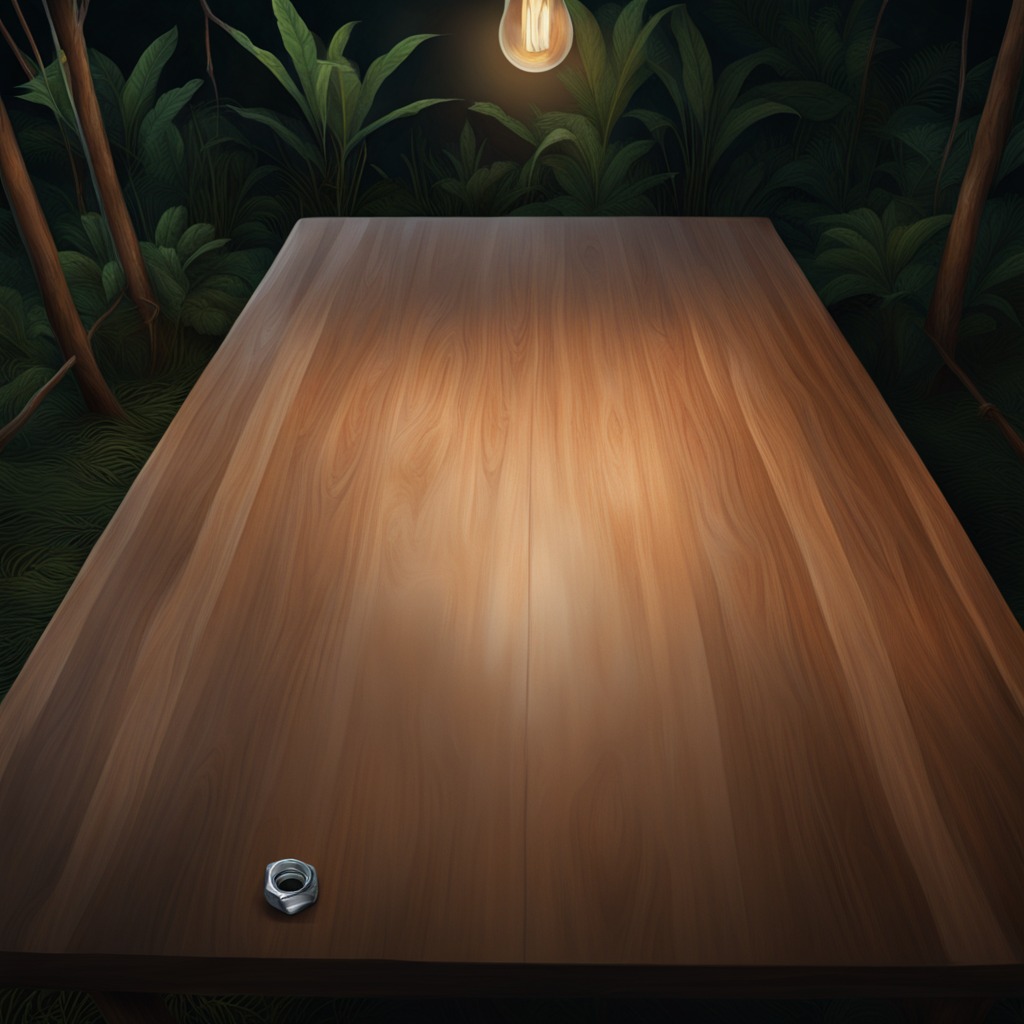
A metal nut is lying on a wooden table inside a jungle field workshop tent at night.